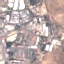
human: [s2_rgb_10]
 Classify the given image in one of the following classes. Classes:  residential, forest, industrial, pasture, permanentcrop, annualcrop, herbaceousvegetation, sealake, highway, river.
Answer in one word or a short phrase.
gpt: Industrial